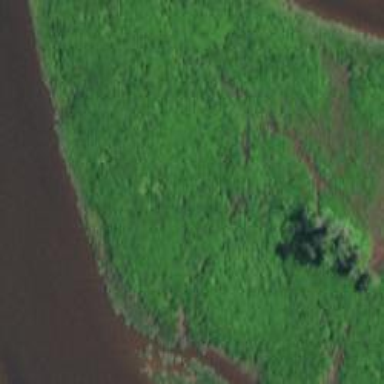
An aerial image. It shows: Marshy wetland area.